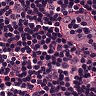
Metastatic tissue present: no